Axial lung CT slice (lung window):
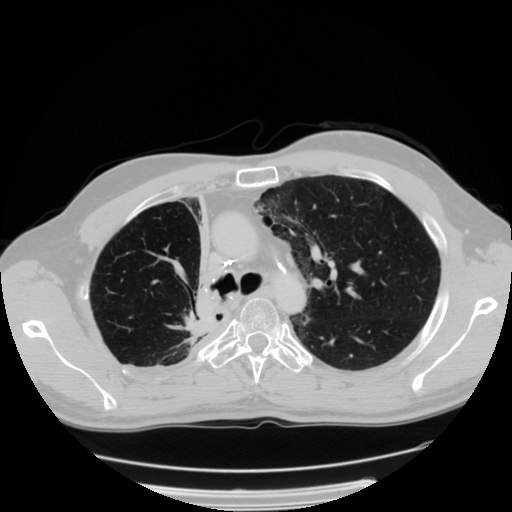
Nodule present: no